Question: A few months ago there was a feature in the Rails API documentation that let you visit the a Rails source file on Github by clicking "on Github". Ryan Bates even <URL>. This was a great feature because you could easily explore the source for the entire file instead of just for a single method.
Does anyone know what happened to this feature?

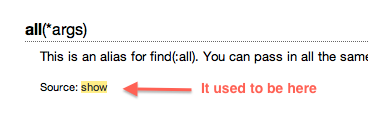
Answer: It looks like the github links are back as of Rails 3.2.0!